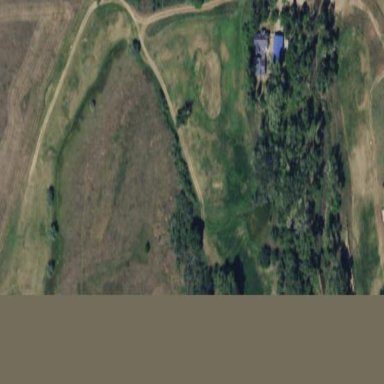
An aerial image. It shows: Golf rough area.